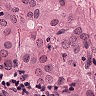
Metastatic tissue present: yes